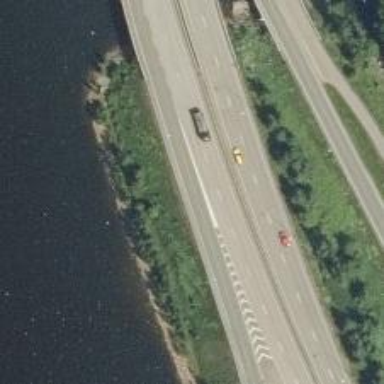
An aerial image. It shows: Trunk link highway.